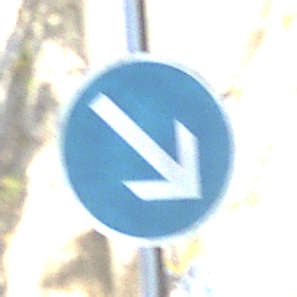
Verkehrszeichen: VorgeschriebeneVorbeifahrtRechts
Umgebung: Outdoor, Urban
Tageszeit: Midday
Wetter: Clear
Licht: Natural
Jahreszeit: NotSpecified
Kontrast: LowContrast